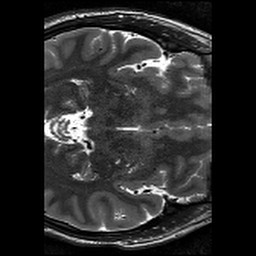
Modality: T2w
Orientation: axial